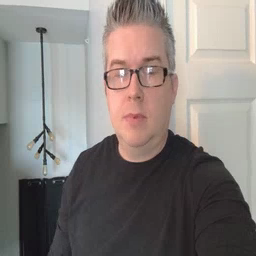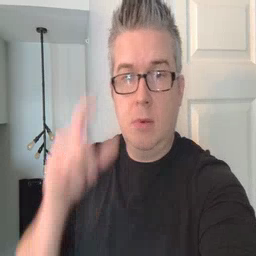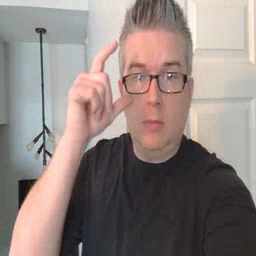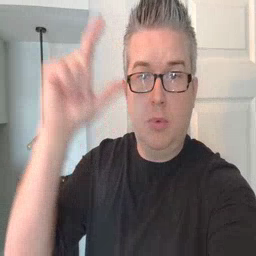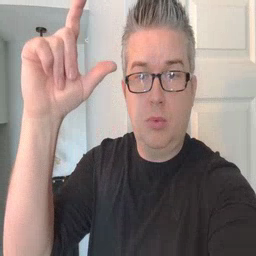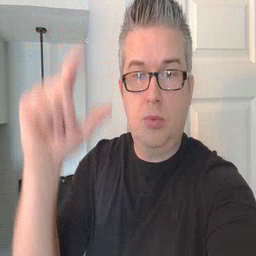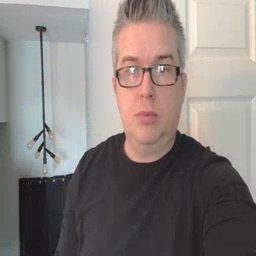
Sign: moon